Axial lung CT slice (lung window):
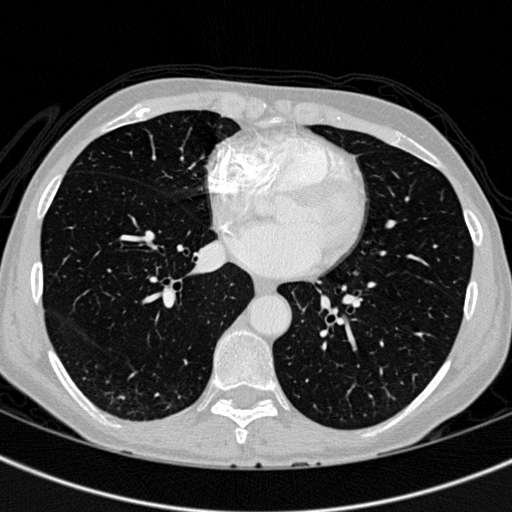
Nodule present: no